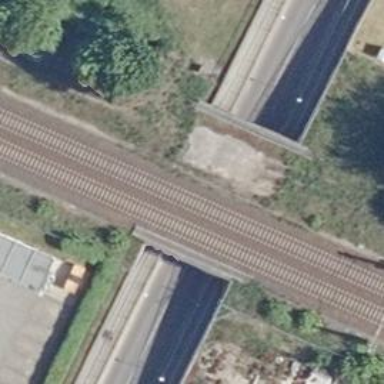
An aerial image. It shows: Railway with electrified contact lines.